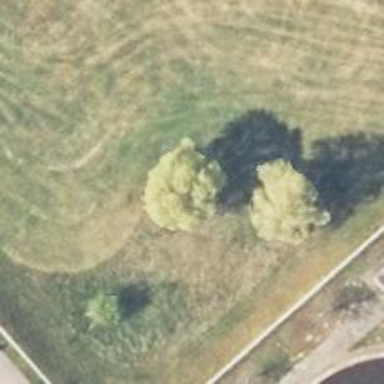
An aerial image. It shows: Deciduous tree with broadleaved leaves.